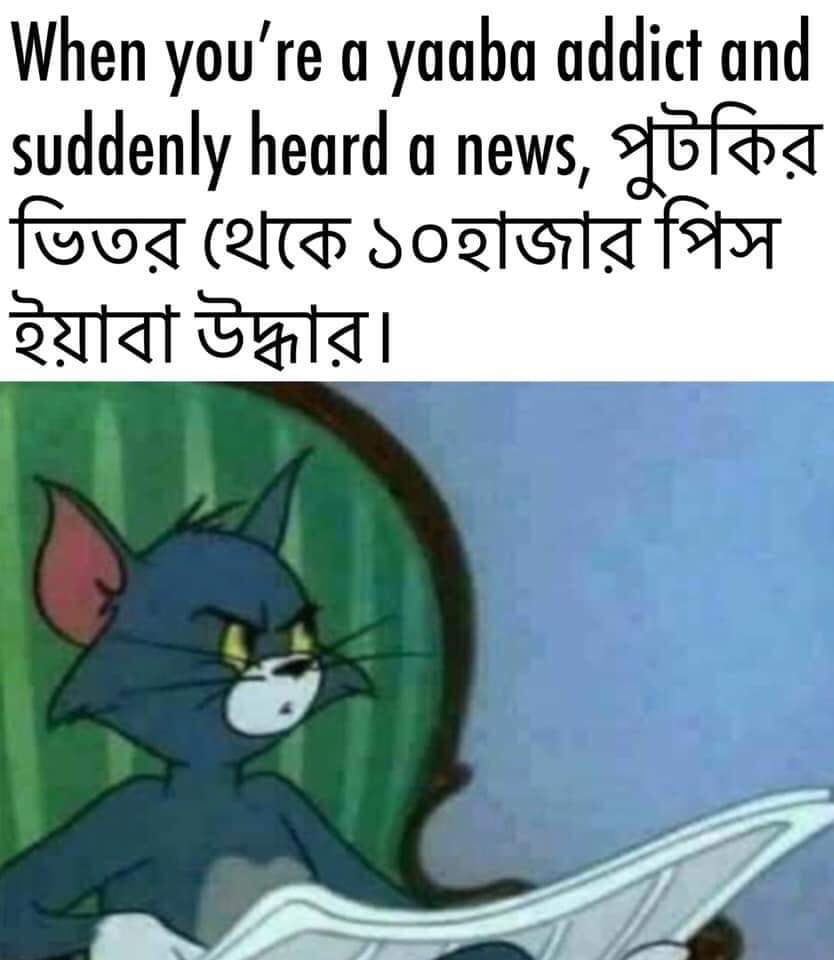
Caption: When you're a yaaba addict and suddenly heard a news,  পুটকির ভিতর থেকে ১০ হাজার পিস ইয়াবা উদ্ধার ।
Label: hate